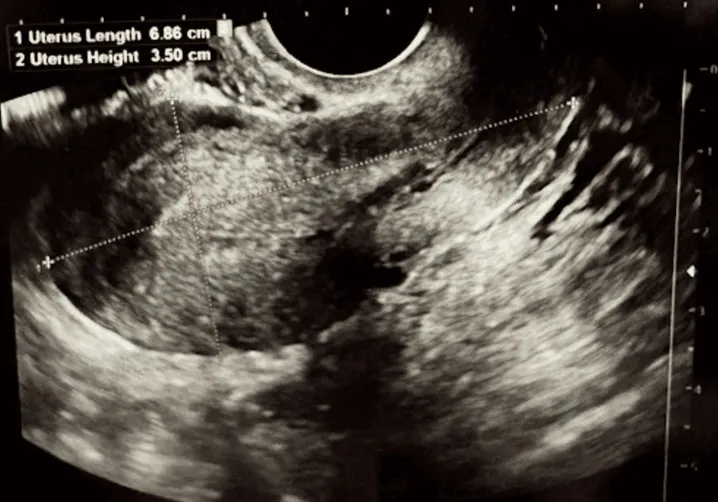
Ultrasound of the patient's uterus measuring 6.86 x 4.19 x 3.50 cm.
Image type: radiology (ultrasound)